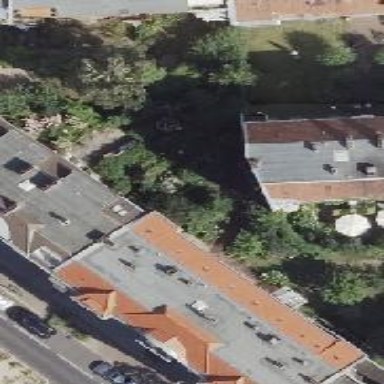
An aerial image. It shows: Building with apartments featuring unique double saltbox roof shape.